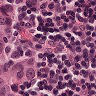
Metastatic tissue present: yes